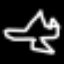
Label: airplane